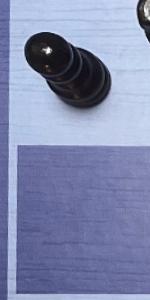
Label: Empty